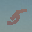
Label: 5